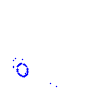
Particle: proton